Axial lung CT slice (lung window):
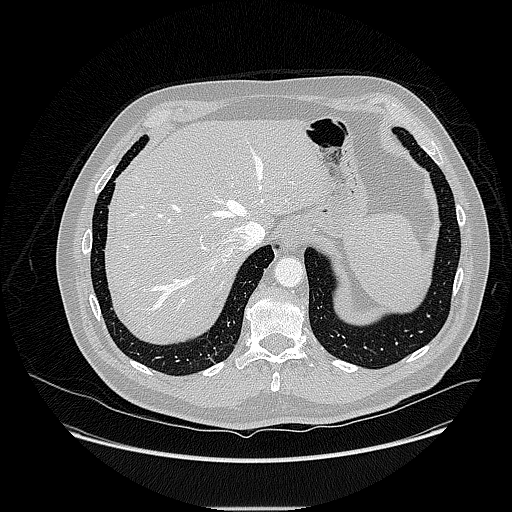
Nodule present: no